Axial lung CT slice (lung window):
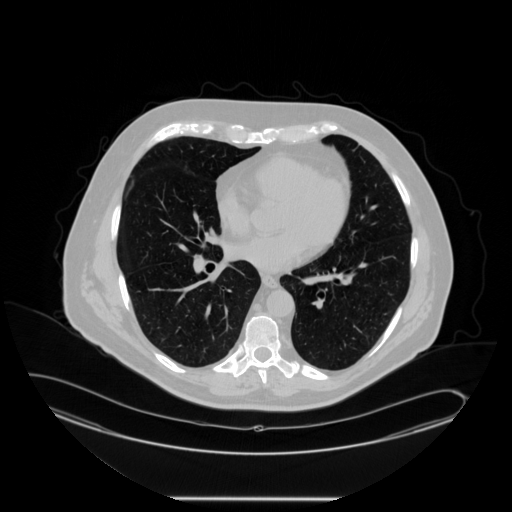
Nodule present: no